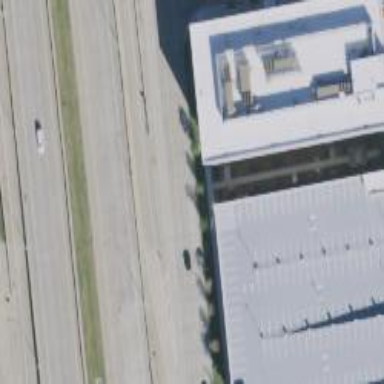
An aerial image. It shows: Office building.